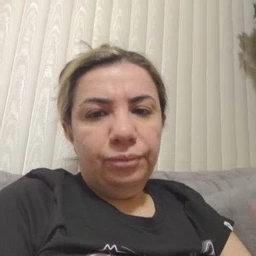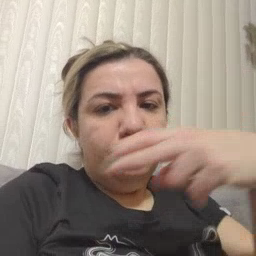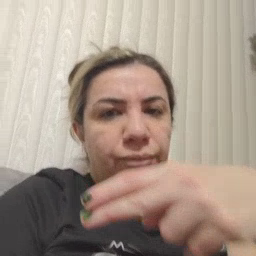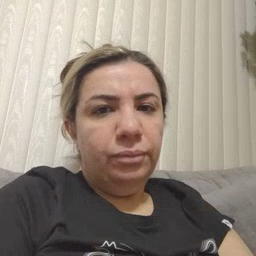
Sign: cut